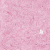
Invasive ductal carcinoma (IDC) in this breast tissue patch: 0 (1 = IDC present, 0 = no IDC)